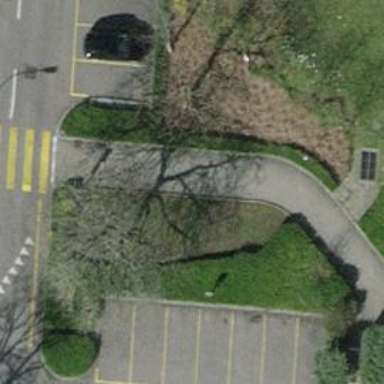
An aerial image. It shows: Cycle barrier.